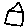
Label: house